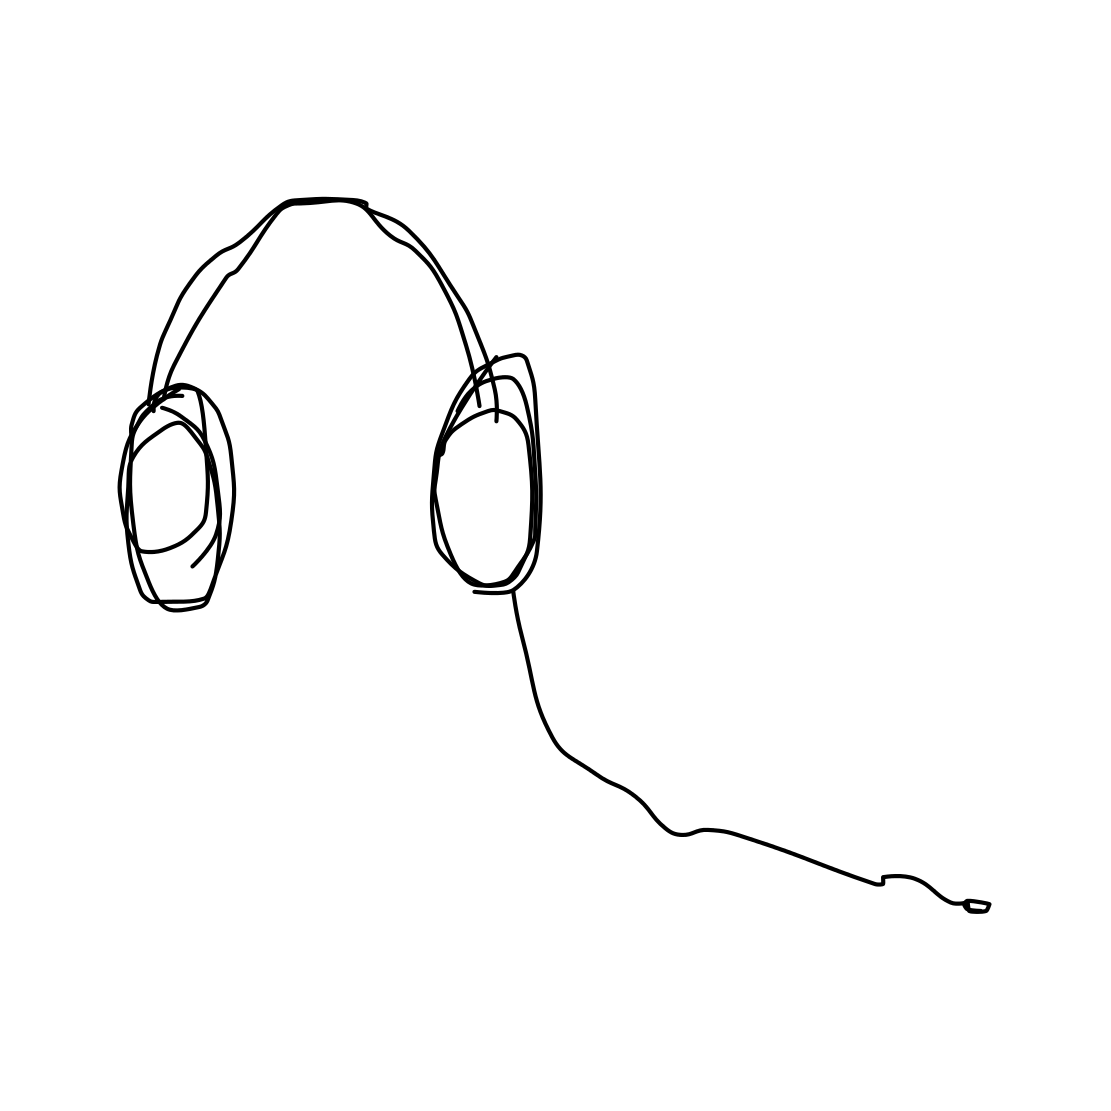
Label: head-phones